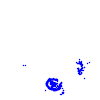
Particle: electron